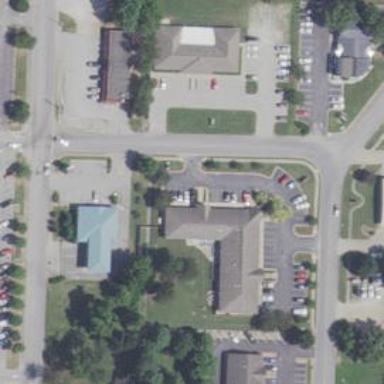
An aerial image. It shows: Healthcare clinic.